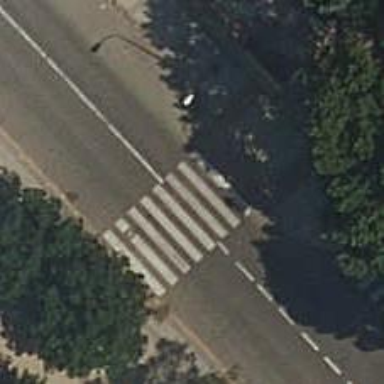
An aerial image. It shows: Uncontrolled crossing on the road.